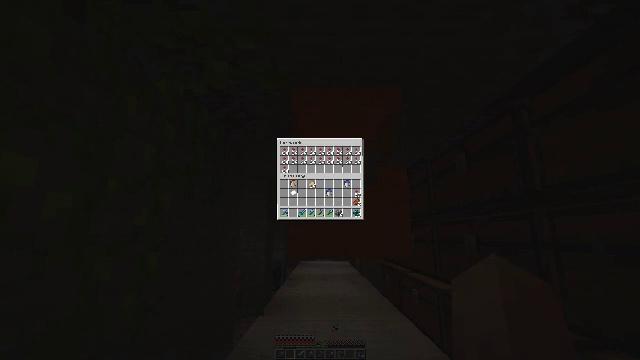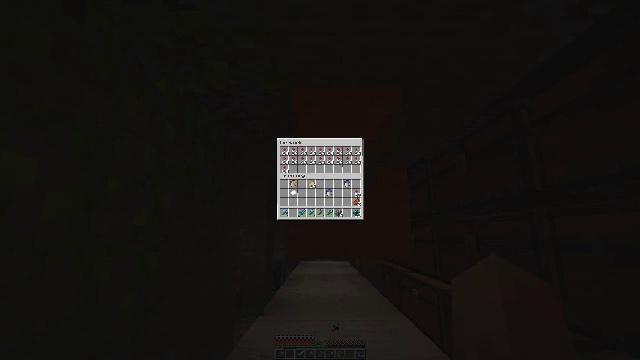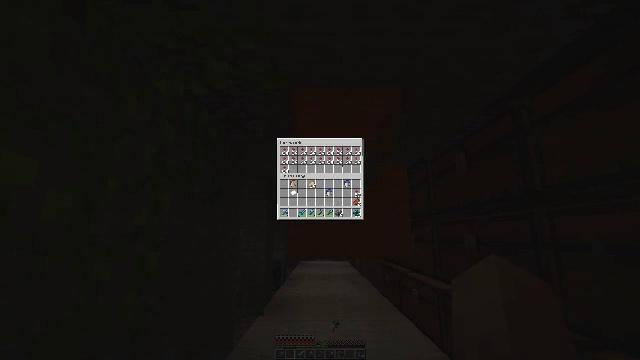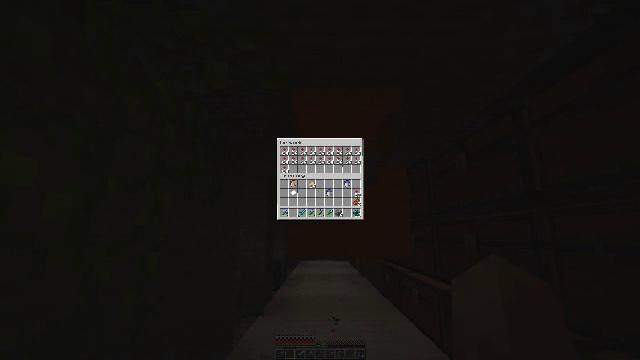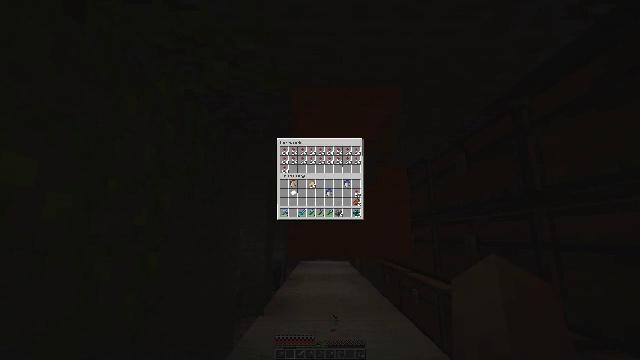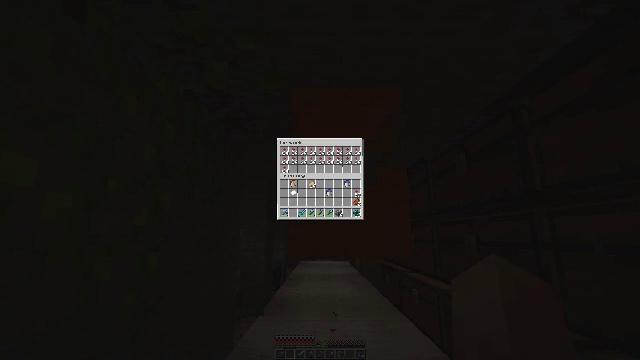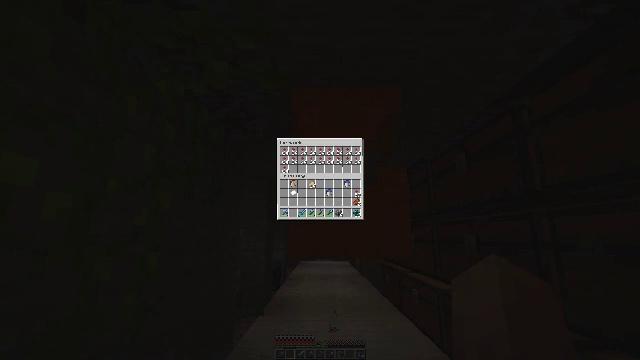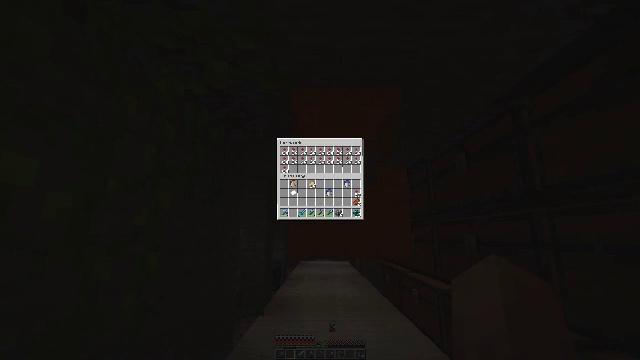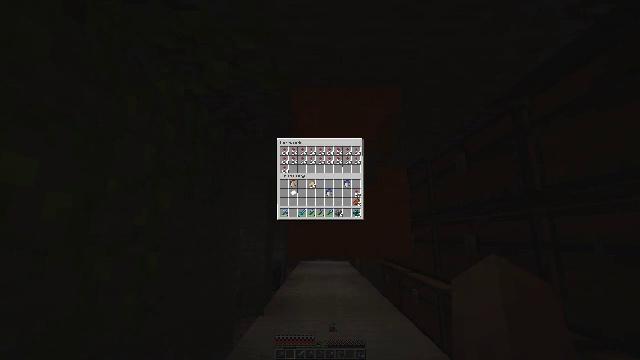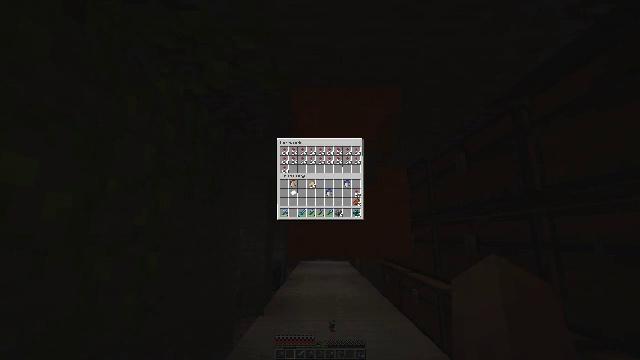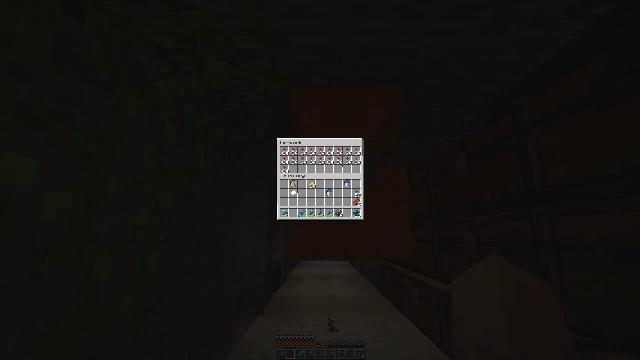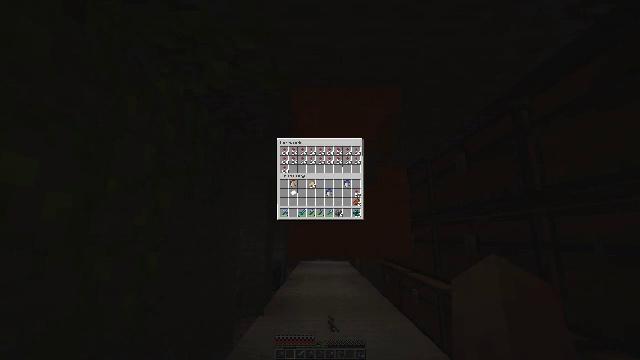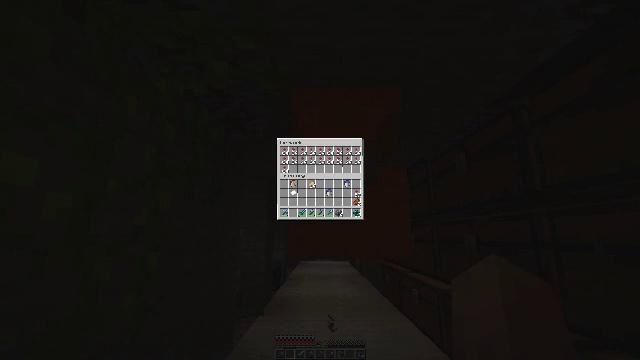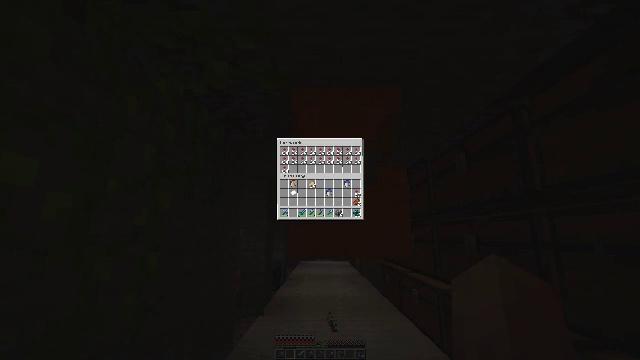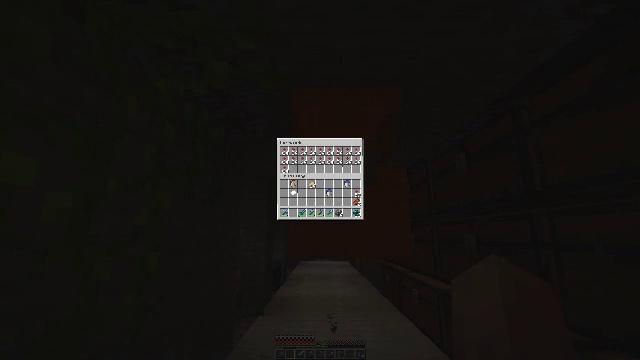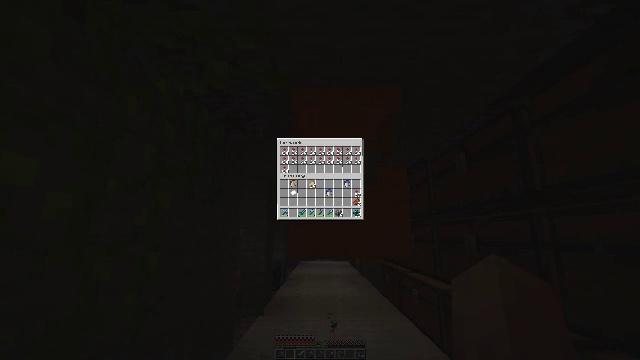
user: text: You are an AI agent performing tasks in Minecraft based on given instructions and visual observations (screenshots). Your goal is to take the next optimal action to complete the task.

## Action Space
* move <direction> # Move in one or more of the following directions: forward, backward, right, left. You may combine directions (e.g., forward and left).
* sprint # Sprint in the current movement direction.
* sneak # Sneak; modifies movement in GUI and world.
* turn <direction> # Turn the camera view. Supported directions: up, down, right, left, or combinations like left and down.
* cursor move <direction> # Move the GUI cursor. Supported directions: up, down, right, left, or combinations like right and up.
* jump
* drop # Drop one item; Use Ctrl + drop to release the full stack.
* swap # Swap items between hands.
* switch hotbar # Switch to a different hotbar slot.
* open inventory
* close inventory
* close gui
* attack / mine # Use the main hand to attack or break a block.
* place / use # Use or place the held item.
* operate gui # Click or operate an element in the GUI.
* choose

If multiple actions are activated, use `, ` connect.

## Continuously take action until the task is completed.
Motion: motion action
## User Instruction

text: Break the orange shulker box to pick it up.
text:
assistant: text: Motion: no_op
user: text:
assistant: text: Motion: no_op
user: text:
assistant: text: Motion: no_op
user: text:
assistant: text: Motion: no_op
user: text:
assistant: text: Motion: no_op
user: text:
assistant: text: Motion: no_op
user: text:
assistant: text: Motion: no_op
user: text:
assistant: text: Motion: no_op
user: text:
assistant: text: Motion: no_op
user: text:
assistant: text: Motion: no_op
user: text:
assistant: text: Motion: no_op
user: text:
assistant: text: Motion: no_op
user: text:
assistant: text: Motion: no_op
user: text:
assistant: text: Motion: no_op
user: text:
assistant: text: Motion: no_op
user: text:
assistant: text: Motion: no_op
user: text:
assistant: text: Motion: no_op
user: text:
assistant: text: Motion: no_op
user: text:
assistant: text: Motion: no_op
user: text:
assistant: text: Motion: no_op
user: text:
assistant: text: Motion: no_op
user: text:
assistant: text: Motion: no_op
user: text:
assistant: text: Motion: no_op
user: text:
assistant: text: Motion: no_op
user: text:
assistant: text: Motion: no_op
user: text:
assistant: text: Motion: no_op
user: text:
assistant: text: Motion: no_op
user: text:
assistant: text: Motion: no_op
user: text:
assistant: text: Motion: no_op
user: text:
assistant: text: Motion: no_op